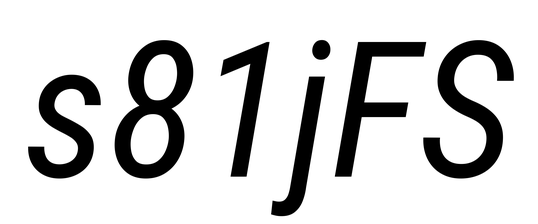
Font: Roboto-Italic_Condensed_Italic